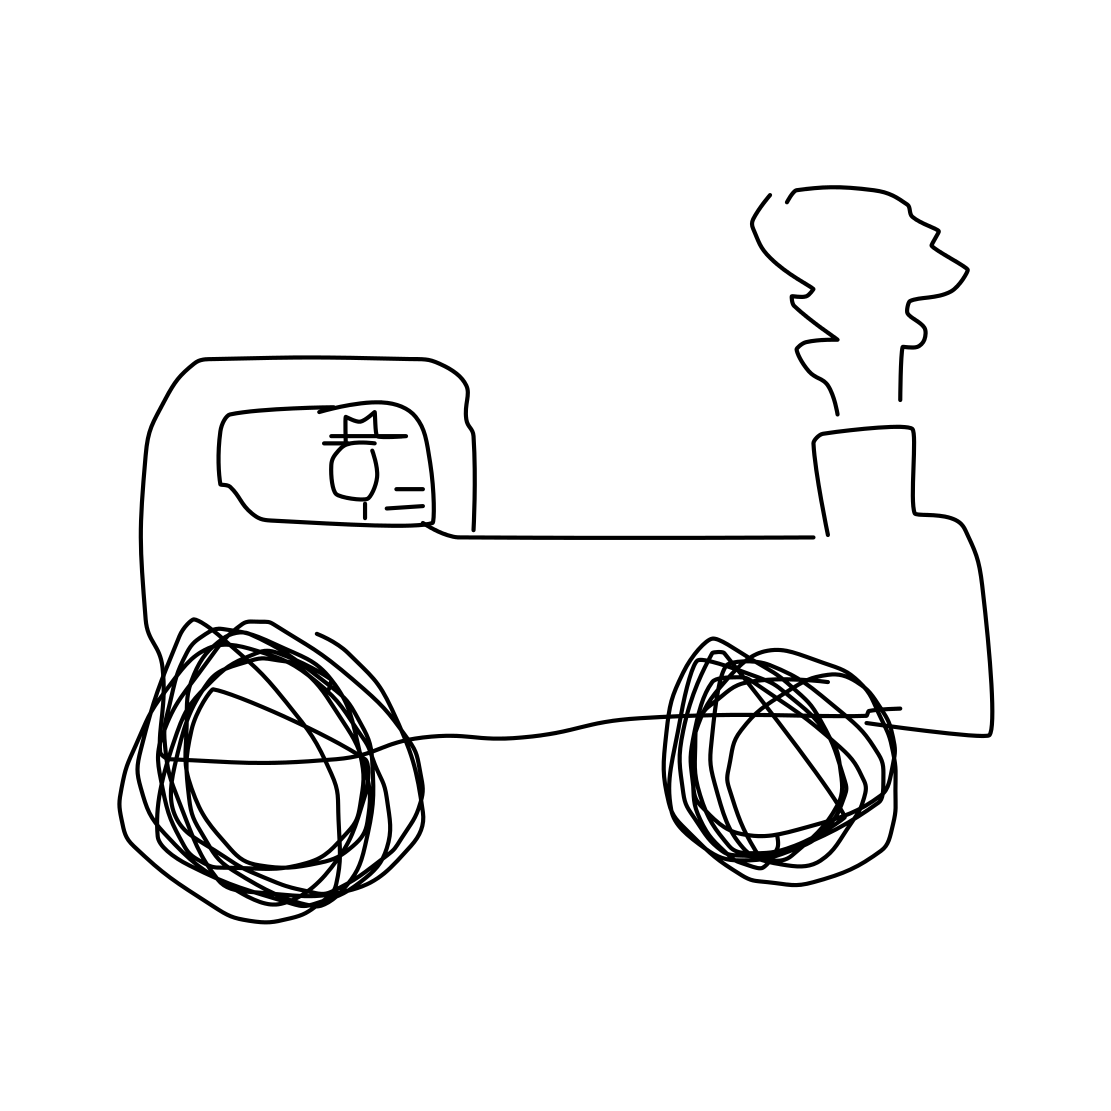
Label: tractor